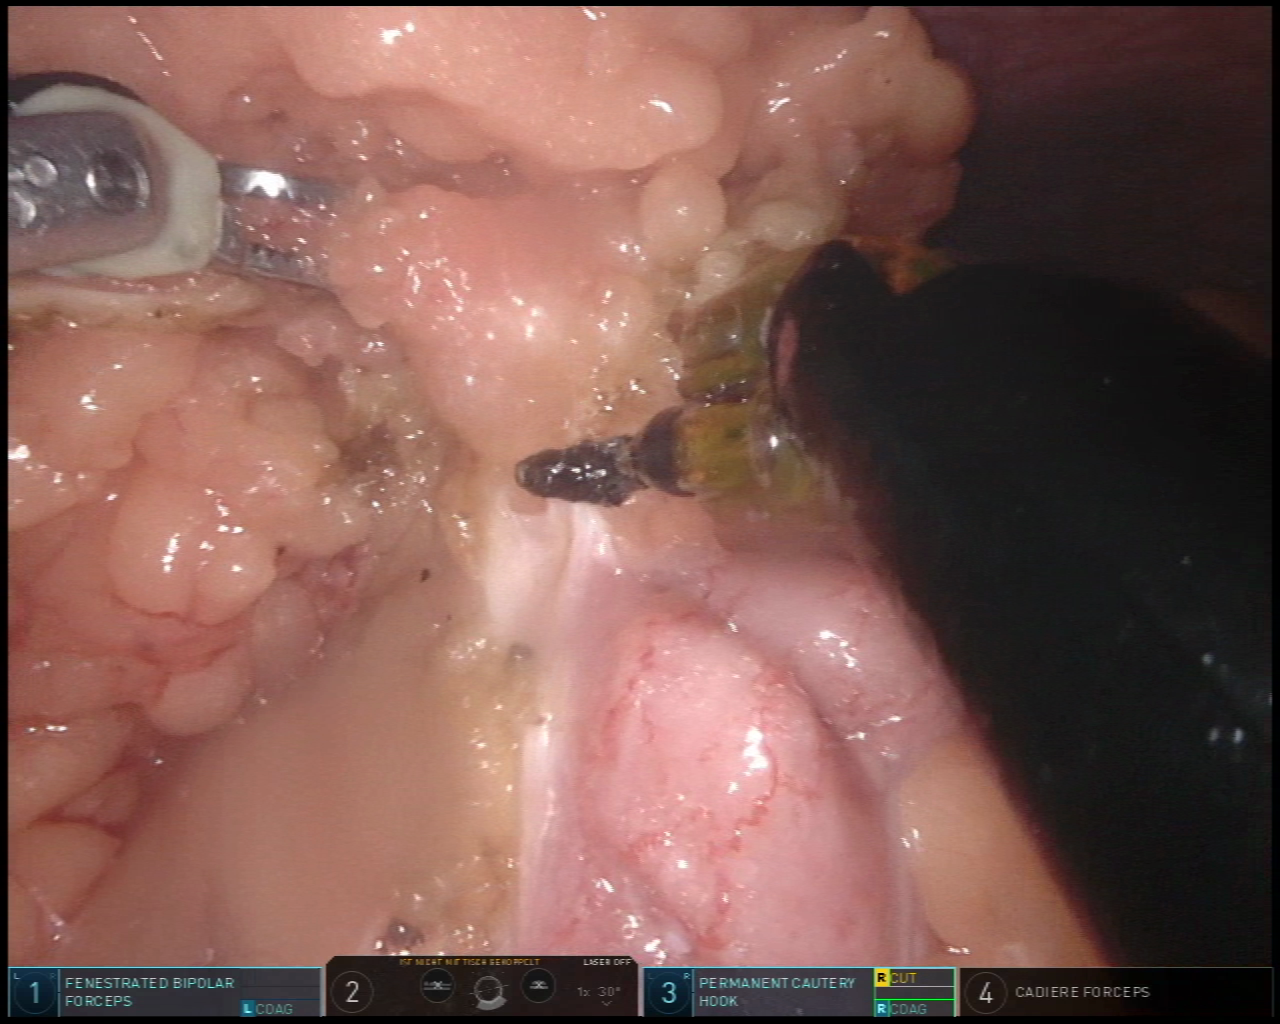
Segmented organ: colon
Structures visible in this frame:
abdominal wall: yes
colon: yes
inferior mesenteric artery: no
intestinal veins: no
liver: no
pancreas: no
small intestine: no
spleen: no
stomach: no
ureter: no
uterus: no
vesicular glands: no